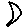
Label: moon